Field crop: maize
Growth stage: 1
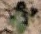
Species: chenopodium